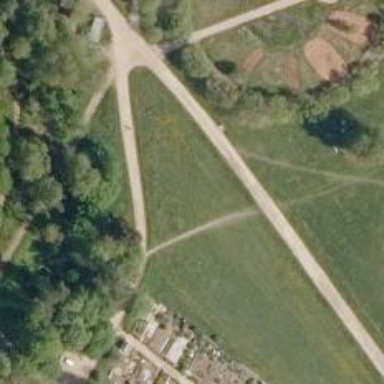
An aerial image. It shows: Nordic skiing track.